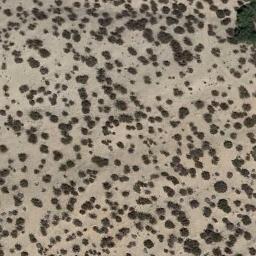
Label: chaparral